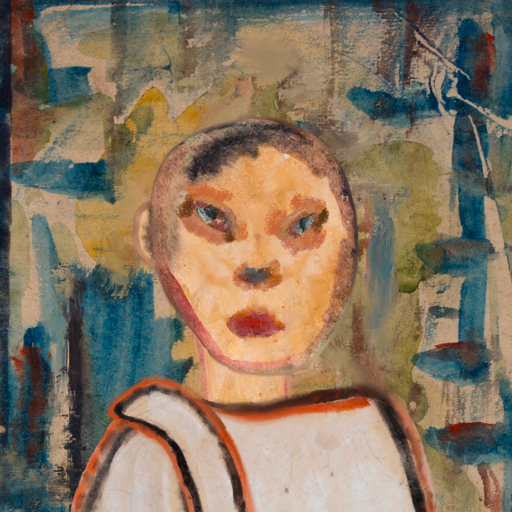
Background: Orphan, Head And Neck Front: Childish, Face Front: Boggyland, Bust: Roy_Bahadur, Hair Front: Blank, Head Accessory: Blank, Second Necklace: Blank, Necklace: Blank, Baby: Blank